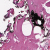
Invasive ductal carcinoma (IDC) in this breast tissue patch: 0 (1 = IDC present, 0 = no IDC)